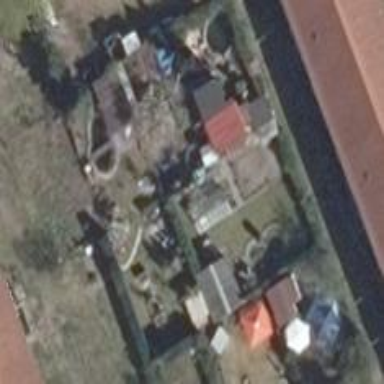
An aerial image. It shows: Garden area designated for leisure land.